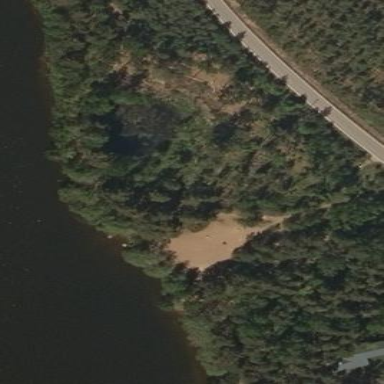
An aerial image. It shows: Swimming area within the leisure land.